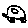
Label: car